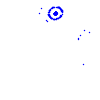
Particle: proton